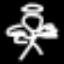
Label: angel